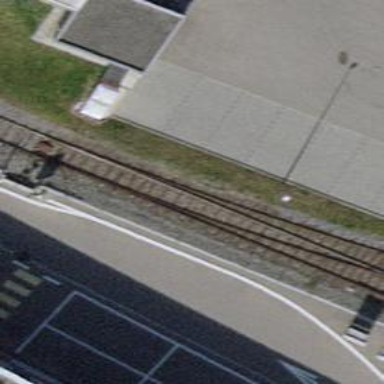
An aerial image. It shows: Railway switch.